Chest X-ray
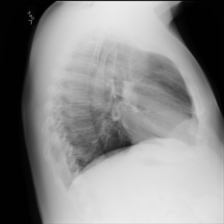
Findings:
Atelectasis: negative
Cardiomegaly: negative
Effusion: negative
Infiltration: negative
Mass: negative
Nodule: negative
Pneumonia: negative
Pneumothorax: negative
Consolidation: negative
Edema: negative
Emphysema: negative
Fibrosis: negative
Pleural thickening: negative
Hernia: negative